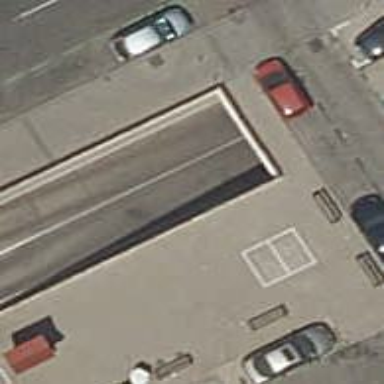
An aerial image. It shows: Parking entrance.